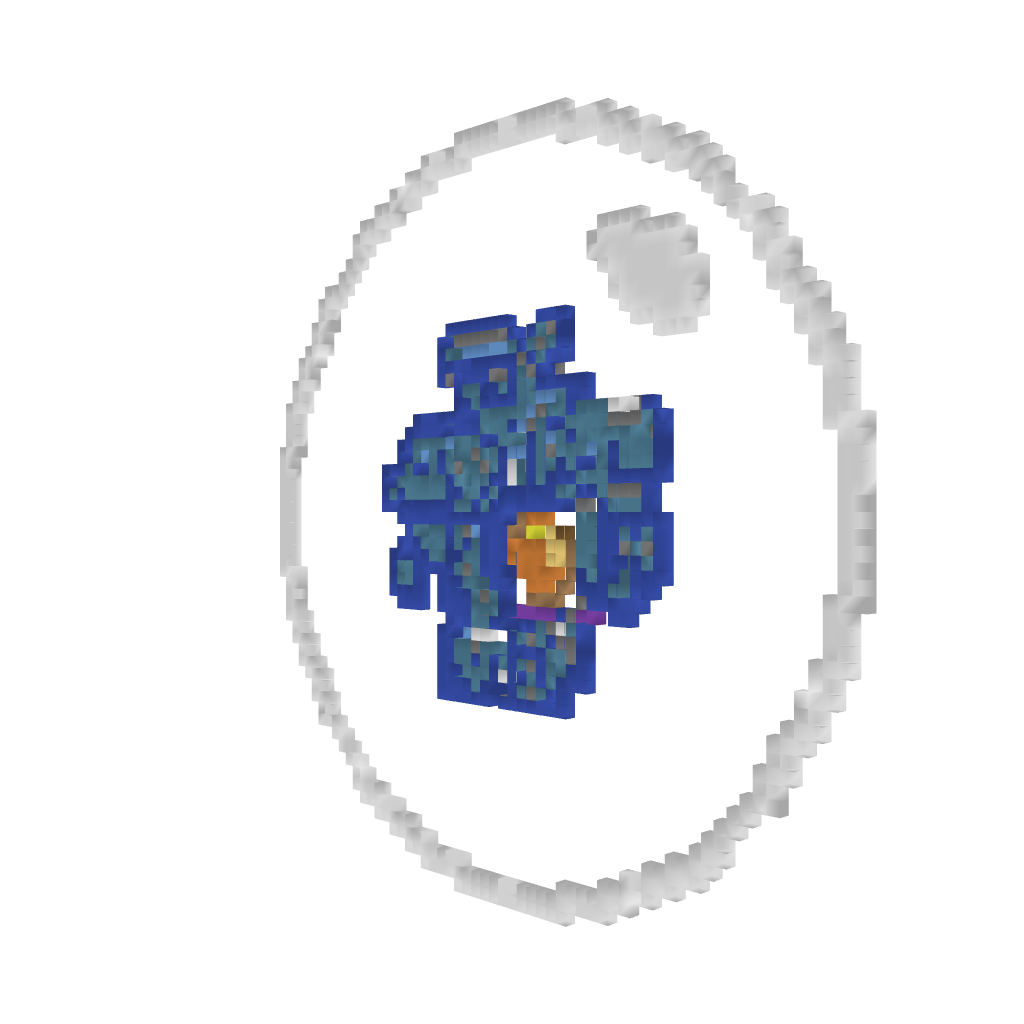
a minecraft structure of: cwu-01p (ErnieCIII) bad low quality